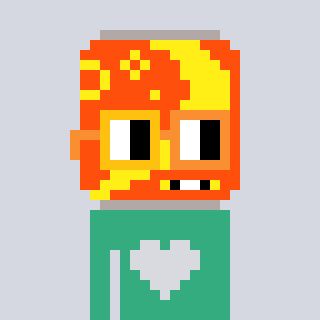
a pixel art character with square yellow and orange glasses, a pop-shaped head and a teal-colored body on a cool background